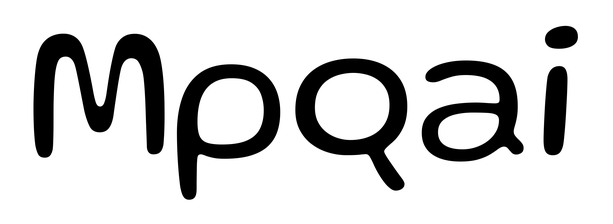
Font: Gluten_Light